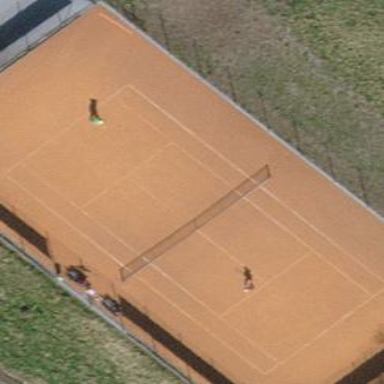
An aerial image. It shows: Clay tennis court in leisure land pitch.